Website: lowes
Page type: review-order
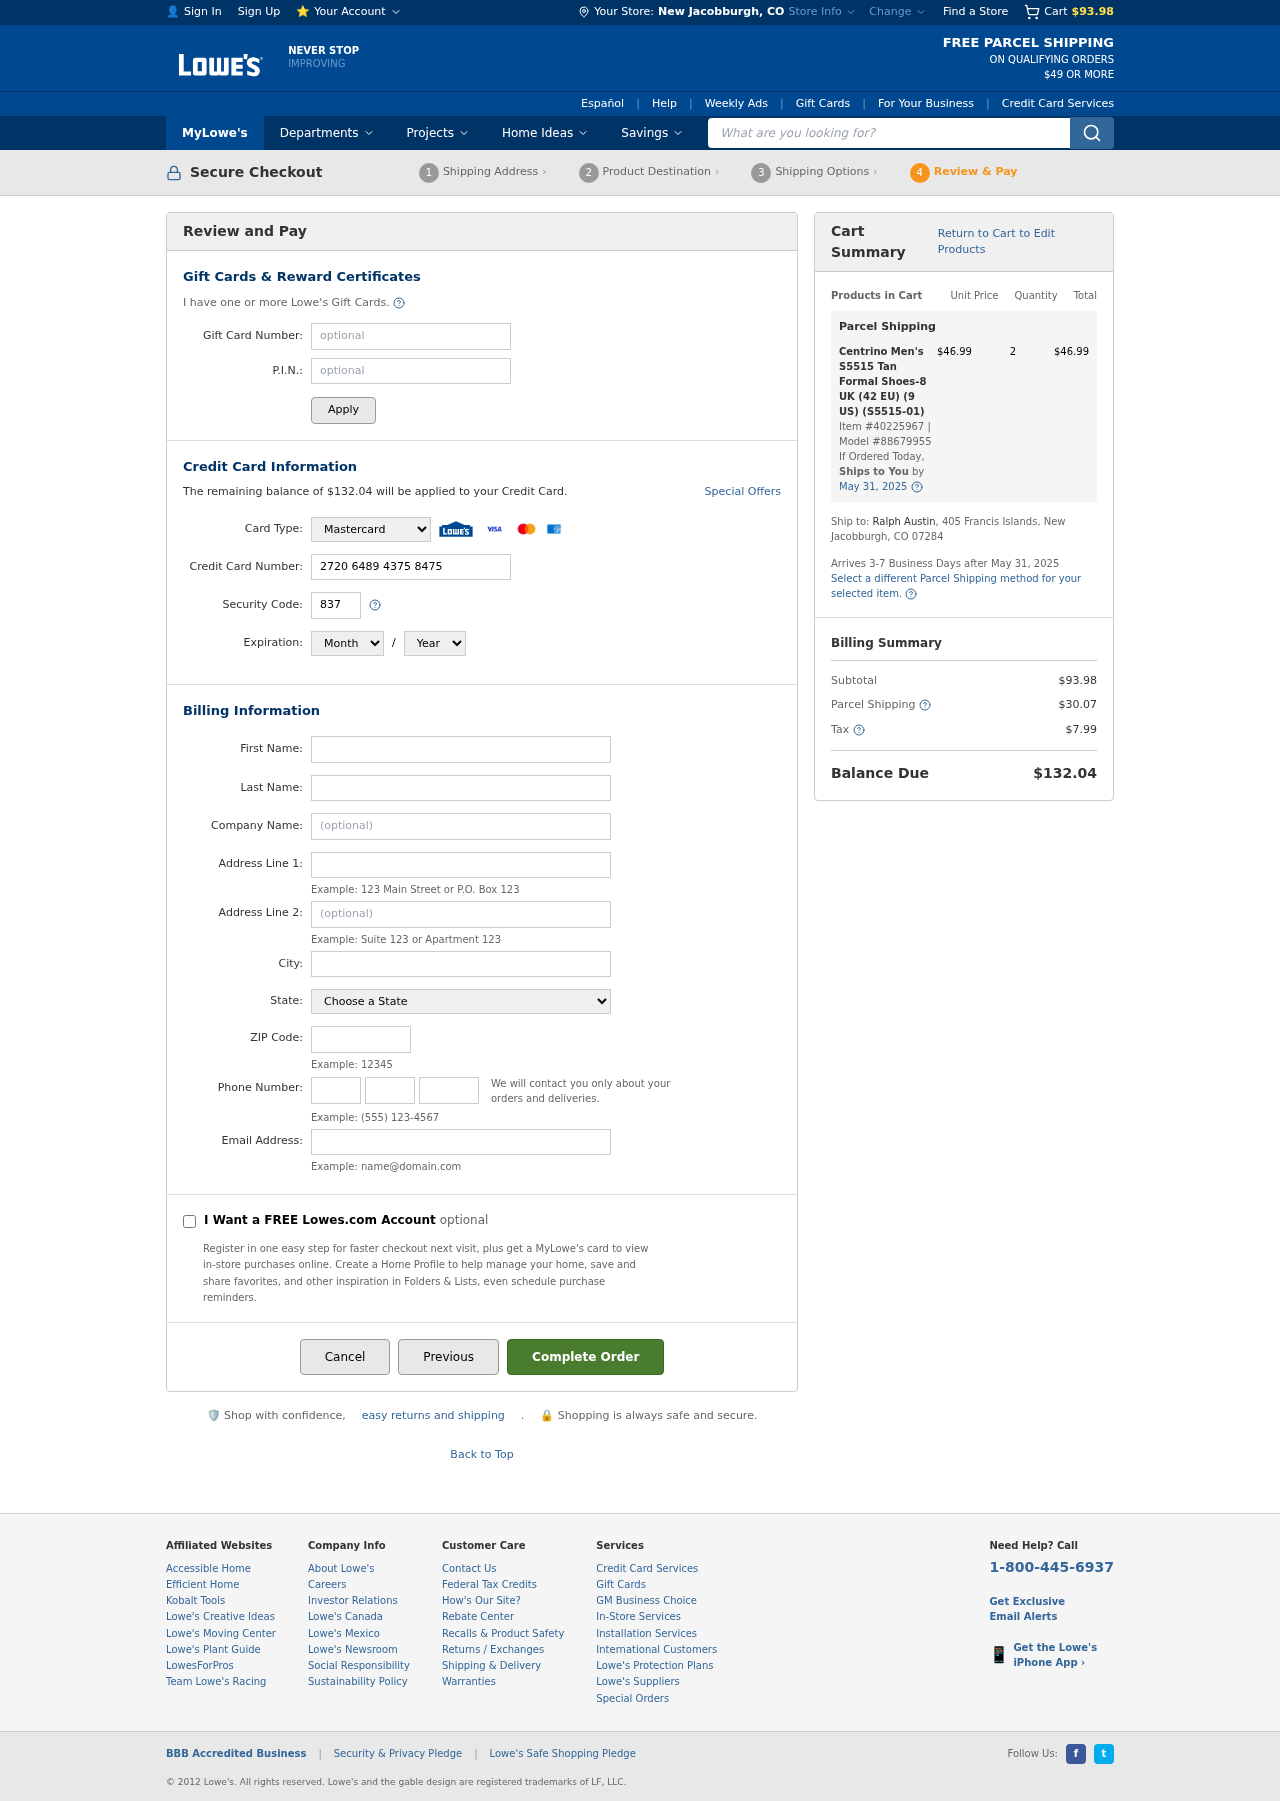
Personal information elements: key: PII_CARD_CVV
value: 837
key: PII_CARD_EXPIRY_MONTH
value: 10
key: PII_CARD_EXPIRY_YEAR
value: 27
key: PII_CARD_NUMBER
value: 2720 6489 4375 8475
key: PII_CARD_TYPE
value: Mastercard
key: PII_CITY
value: New Jacobburgh
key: PII_CITY_STATE
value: New Jacobburgh, CO
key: PII_EMAIL
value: raustin@hotmail.com
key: PII_FIRSTNAME
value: Ralph
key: PII_LASTNAME
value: Austin
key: PII_PHONE_AREA
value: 758
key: PII_PHONE_PREFIX
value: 880
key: PII_PHONE_SUFFIX
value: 9802
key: PII_POSTCODE
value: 07284
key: PII_STATE
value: Colorado
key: PII_STREET
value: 405 Francis Islands
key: PII_STREET2
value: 405 Francis Islands
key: PII_STREET2
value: Apt. 718
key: PII_FULLNAME2
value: Ralph Austin
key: PII_CITY_STATE_ZIP2
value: New Jacobburgh, CO 07284
Product elements: key: PRODUCT1_NAME
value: Centrino Men's S5515 Tan Formal Shoes-8 UK (42 EU) (9 US) (S5515-01)
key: PRODUCT1_PRICE
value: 46.99
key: PRODUCT1_QUANTITY
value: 2
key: PRODUCT1_ITEM_NUMBER
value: Item #40225967
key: PRODUCT1_MODEL_NUMBER
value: Model #88679955
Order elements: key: ORDER_SUBTOTAL
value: $93.98
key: ORDER_BALANCE_DUE
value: $132.04
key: ORDER_SHIPPING_DATE
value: May 31, 2025
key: ORDER_ITEM_TOTAL
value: $46.99
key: ORDER_SHIPPING_DATE2
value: May 31, 2025
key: ORDER_SHIPPING_COST
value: $30.07
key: ORDER_TAX
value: $7.99
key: ORDER_TOTAL
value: $132.04
Search elements: key: HEADER_SEARCH
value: What are you looking for?